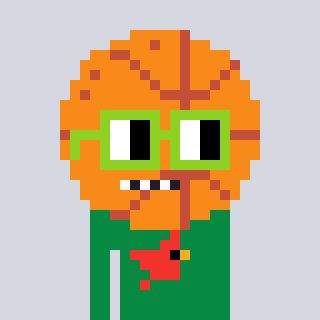
a pixel art character with square light green glasses, a basketball-shaped head and a green-colored body on a cool background